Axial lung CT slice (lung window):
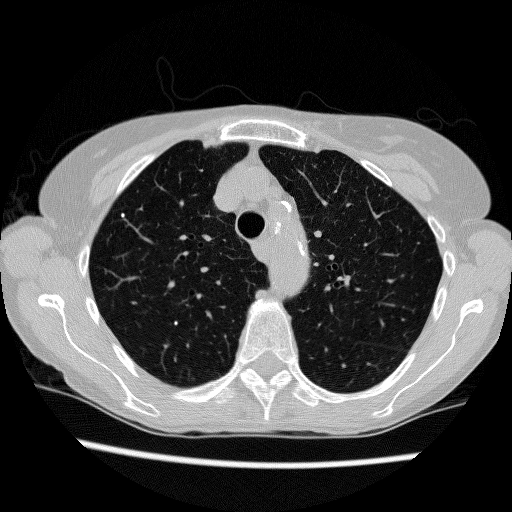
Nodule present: no